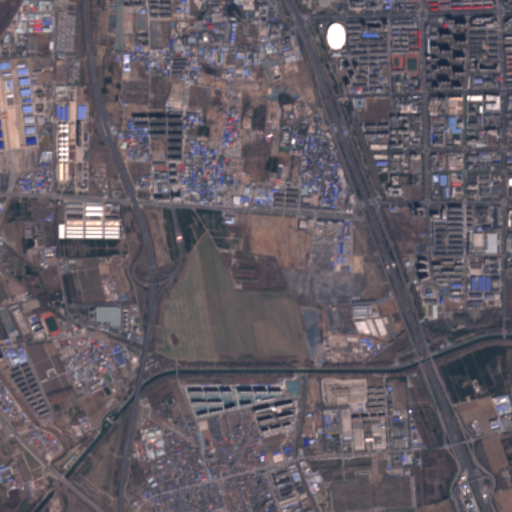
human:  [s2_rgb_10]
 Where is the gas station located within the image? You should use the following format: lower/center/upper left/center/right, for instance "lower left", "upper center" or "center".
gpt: The gas station is located in the lower right of the image.
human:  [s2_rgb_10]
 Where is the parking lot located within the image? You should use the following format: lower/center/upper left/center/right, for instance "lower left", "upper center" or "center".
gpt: The parking lot is located in the upper of the image.
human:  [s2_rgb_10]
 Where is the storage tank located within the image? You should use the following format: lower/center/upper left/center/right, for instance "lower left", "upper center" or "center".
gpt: The storage tank is located in the upper left of the image.
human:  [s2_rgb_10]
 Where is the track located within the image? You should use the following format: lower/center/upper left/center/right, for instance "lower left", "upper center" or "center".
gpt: The track is located in the upper center of the image.
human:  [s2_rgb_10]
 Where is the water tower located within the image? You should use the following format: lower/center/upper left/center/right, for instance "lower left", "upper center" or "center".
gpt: The water tower is located in the upper right of the image.
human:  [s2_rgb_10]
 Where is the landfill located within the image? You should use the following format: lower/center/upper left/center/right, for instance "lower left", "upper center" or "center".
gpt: There is no landfill in the image.